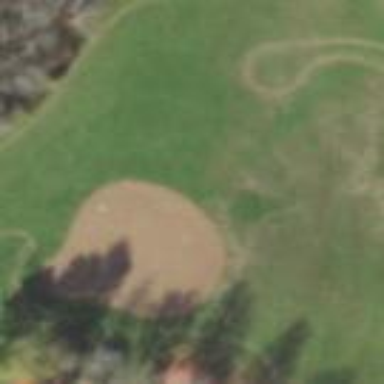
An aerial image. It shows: Baseball pitch for leisure and sports activities.